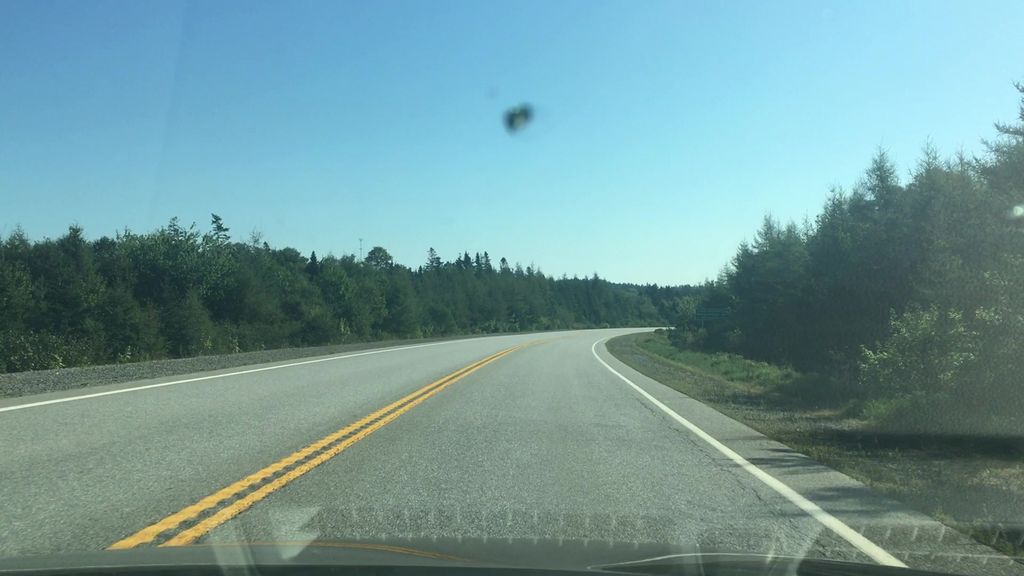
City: halifax